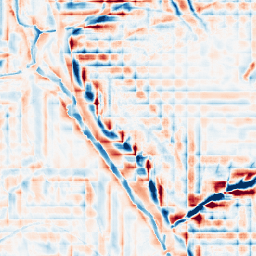
Category: wavelet
Decomposition family: wavelet_dwt
Decomposition parameters: wavelet: db2
level: 4
Upsampling method: bicubic_16x
Upsampling parameters: scale: 16
Upsampling scale: 16